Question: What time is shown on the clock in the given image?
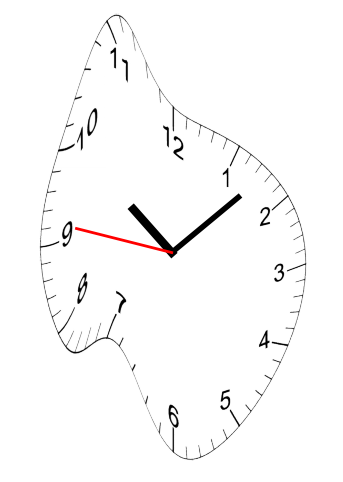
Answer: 10:07:46